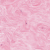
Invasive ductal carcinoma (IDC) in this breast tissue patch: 0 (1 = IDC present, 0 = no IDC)